Aerial crown-view tile of a tropical tree (Barro Colorado Island, Panama), acquired 20241014:
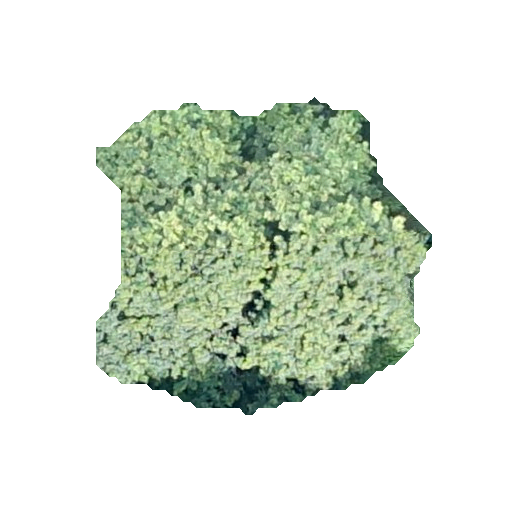
Species: Inga thibaudiana
GBIF accepted scientific name: Inga thibaudiana
Crown area: 125.781 m²